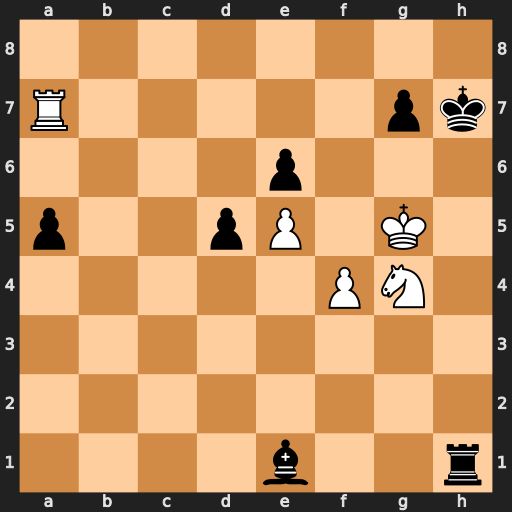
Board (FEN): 8/R5pk/4p3/p2pP1K1/5PN1/8/8/4b2r
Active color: w
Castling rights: -
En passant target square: -
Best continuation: Nf6+ Kh8 Ra8#